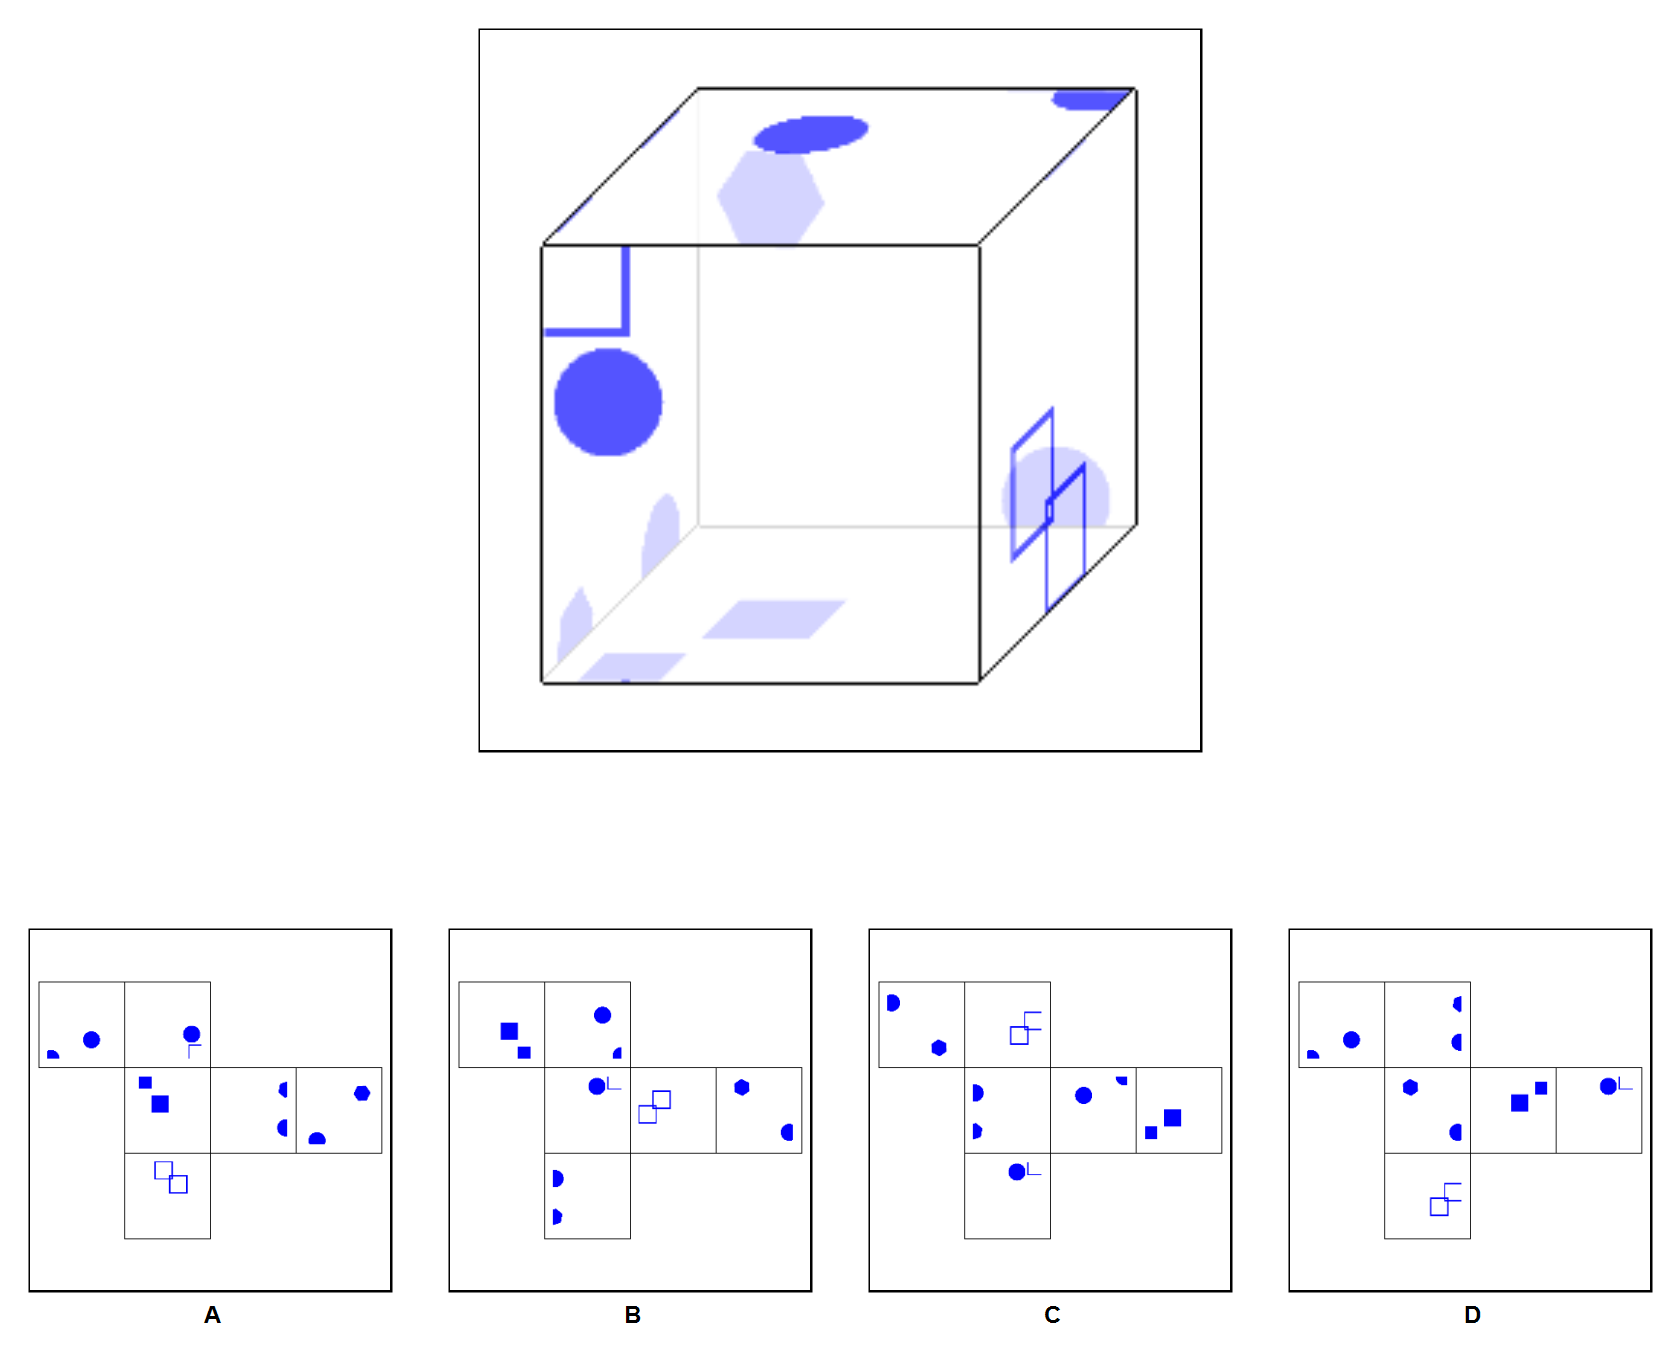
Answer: D